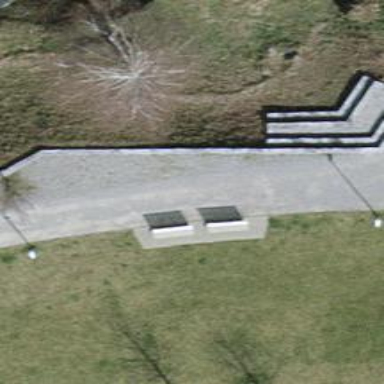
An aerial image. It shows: Bench for seating.